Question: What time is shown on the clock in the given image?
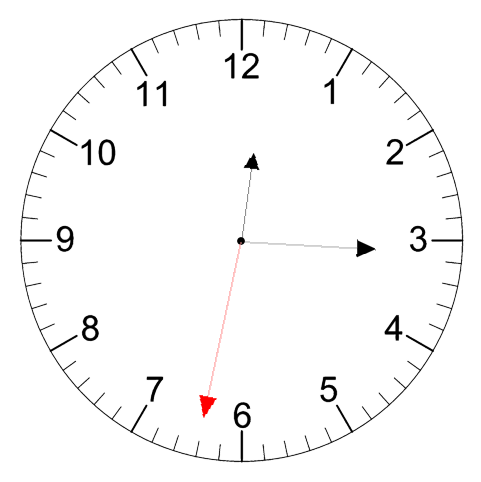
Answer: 12:15:32